Question: I have added a Google maps fragment to an an xml layout but it takes up the full screen.Does anyone know if its possible to allow for the layout dimensions of the fragment to take u half of the screen and the other half a linear or even relative layout? I came up with this mock up to illustrate my meaning.My layout code is also posted below.Can someone offer me some pointers on this issue?
'''
<fragment xmlns:android="http://schemas.android.com/apk/res/android"
android:id="@+id/map"
android:layout_width="match_parent"
android:layout_height="match_parent"
class="com.google.android.gms.maps.SupportMapFragment"/>
'''

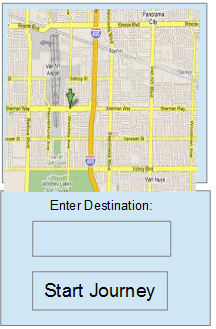
Answer: You can use LinearLayout with weights.
'''
<LinearLayout xmlns:android="http://schemas.android.com/apk/res/android"
android:layout_width="fill_parent"
android:layout_height="fill_parent"
android:orientation="vertical" >
<LinearLayout
android:layout_width="match_parent"
android:layout_height="0dp"
android:layout_weight="1"
android:orientation="vertical" >
<fragment
android:id="@+id/map"
android:layout_width="match_parent"
android:layout_height="match_parent"
class="com.google.android.gms.maps.SupportMapFragment" />
</LinearLayout>
<LinearLayout
android:layout_width="match_parent"
android:layout_height="0dp"
android:layout_weight="1"
android:orientation="vertical" >
</LinearLayout>
</LinearLayout>
'''